Interaction volume radius: 5 \u00c5
Interaction volume height: 10 \u00c5
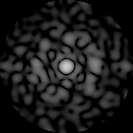
Disorder parameter: 0.8142